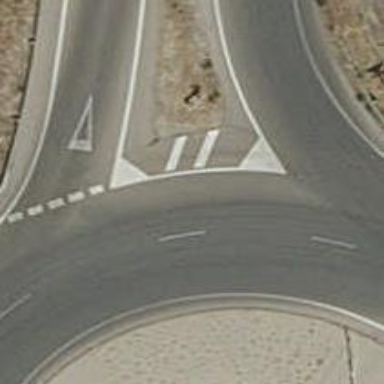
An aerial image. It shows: Unclassified road that forms roundabout at the junction.